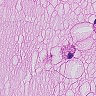
Metastatic tissue present: yes